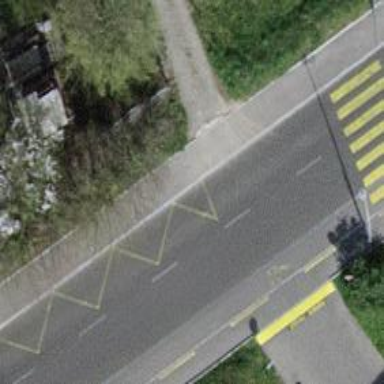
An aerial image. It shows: Asphalt platform for public transport.